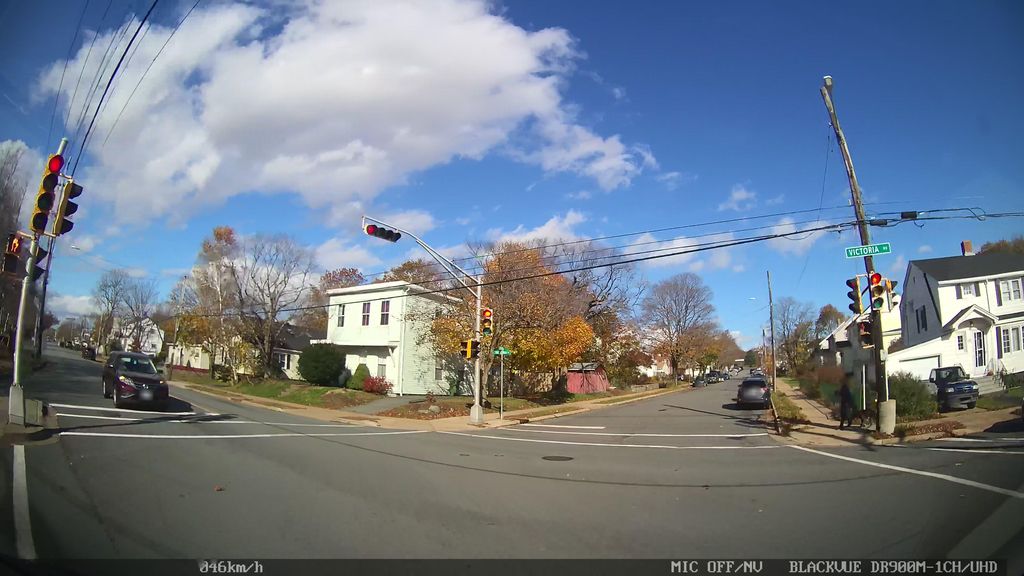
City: halifax